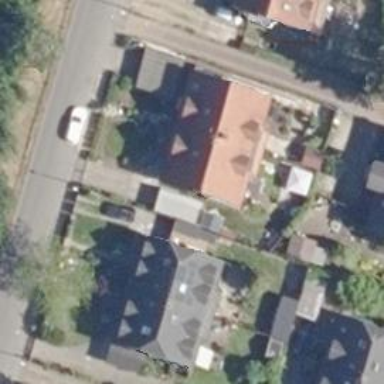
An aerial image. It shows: Gabled roof house.